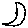
Label: moon